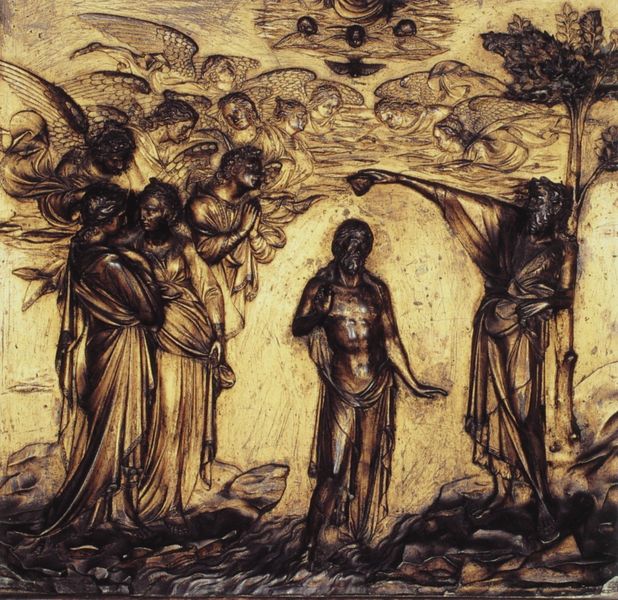
Titel: Taufbecken
Künstler: Sano di Matteo
Standort: Siena, Baptisterium (EU - I - Toskana)
Schlagwörter: baum, felsen, wasser, fluss, ufer, tür, wolke, leute, johannes, taube, täufer, bach, gold, personen, publikum, engel, relief, italien, weiber, detail, metall, bronze, faltenwurf, vergoldet, christus, jesus, jesus christus, florenz, golden, jünger, taufe, jubel, buam, erlöser, baptisterium, taufen, jordan, taufe christi, segensgestus, patina, messias, ölbaum, gottessohn, sohn gottes, christkind, zuschaer, 1350, gotttvater, christkönig, heilland, erretter, jesus von nazaret